The plot is a Hilbert-envelope spectrum of a rotating bearing's acceleration signal, annotated with the bearing's characteristic defect frequencies. Classify the bearing condition as one of: normal, inner_race, outer_race, ball.
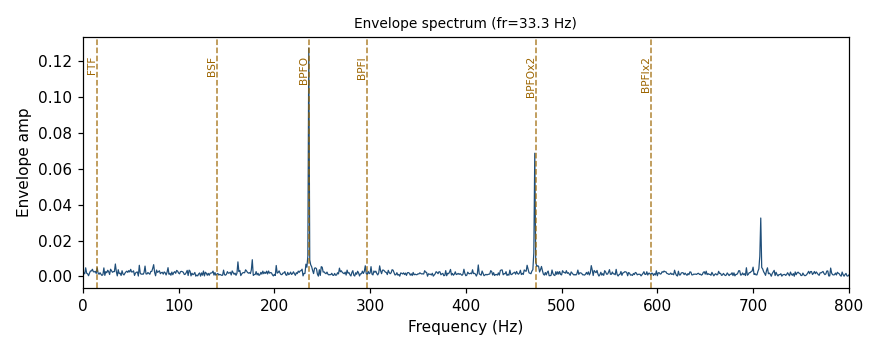
Answer: outer_race